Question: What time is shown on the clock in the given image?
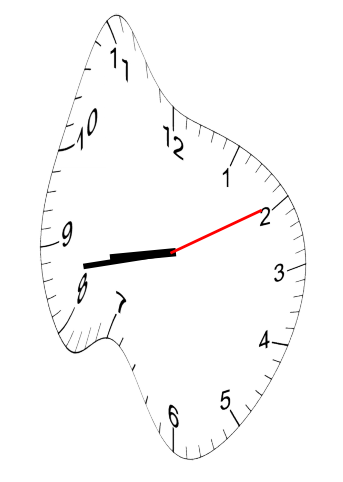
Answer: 08:43:10